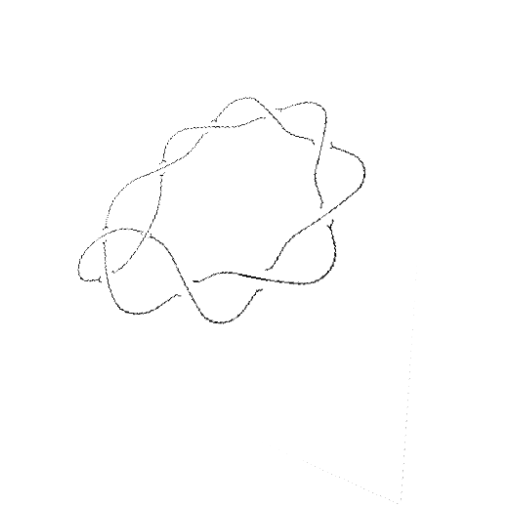
Crossing number: 10